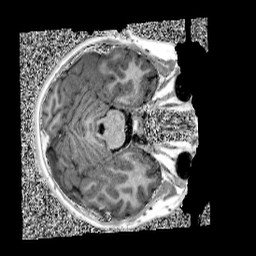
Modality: UNIT1
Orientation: axial
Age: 11
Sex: female
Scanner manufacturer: siemens
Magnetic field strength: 3 T
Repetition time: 4 s
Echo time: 0.00299 s